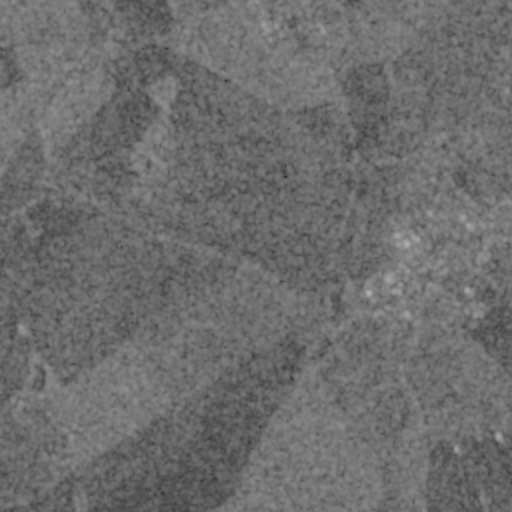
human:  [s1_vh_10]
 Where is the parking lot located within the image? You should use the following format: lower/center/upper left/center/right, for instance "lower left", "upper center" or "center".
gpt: The parking lot is located in the upper center of the image.
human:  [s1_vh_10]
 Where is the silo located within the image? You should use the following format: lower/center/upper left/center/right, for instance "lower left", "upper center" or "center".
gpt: The silo is located in the center right of the image.
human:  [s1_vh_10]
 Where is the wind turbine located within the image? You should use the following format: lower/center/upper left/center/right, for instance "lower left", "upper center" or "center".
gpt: The wind turbine is located in the lower right of the image.
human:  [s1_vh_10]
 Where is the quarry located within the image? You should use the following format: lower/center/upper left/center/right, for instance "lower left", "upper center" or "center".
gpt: There is no quarry in the image.

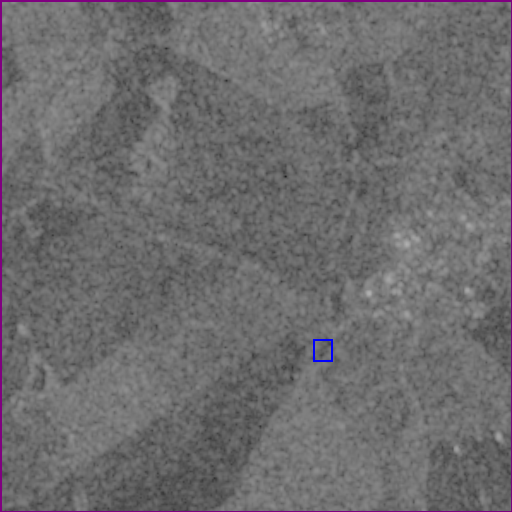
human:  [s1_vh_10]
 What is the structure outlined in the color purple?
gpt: The structure outlined in purple is a crop field.
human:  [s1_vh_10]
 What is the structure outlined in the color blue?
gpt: The structure outlined in blue is a park.
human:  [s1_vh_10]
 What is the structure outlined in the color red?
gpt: There is no red outline.